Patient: sex M, age 78
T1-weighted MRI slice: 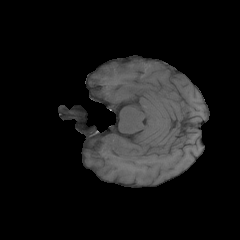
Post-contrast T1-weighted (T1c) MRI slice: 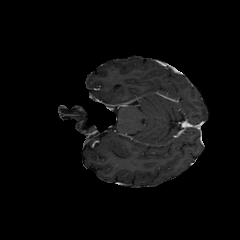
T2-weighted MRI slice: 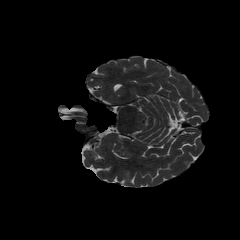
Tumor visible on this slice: no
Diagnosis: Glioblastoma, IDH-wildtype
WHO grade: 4